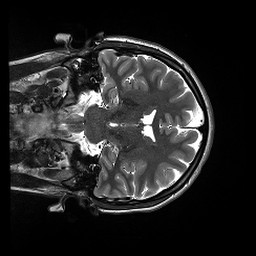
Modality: T2w
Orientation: coronal
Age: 22
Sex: female